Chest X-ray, PA view. Patient: 47 years old, sex F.
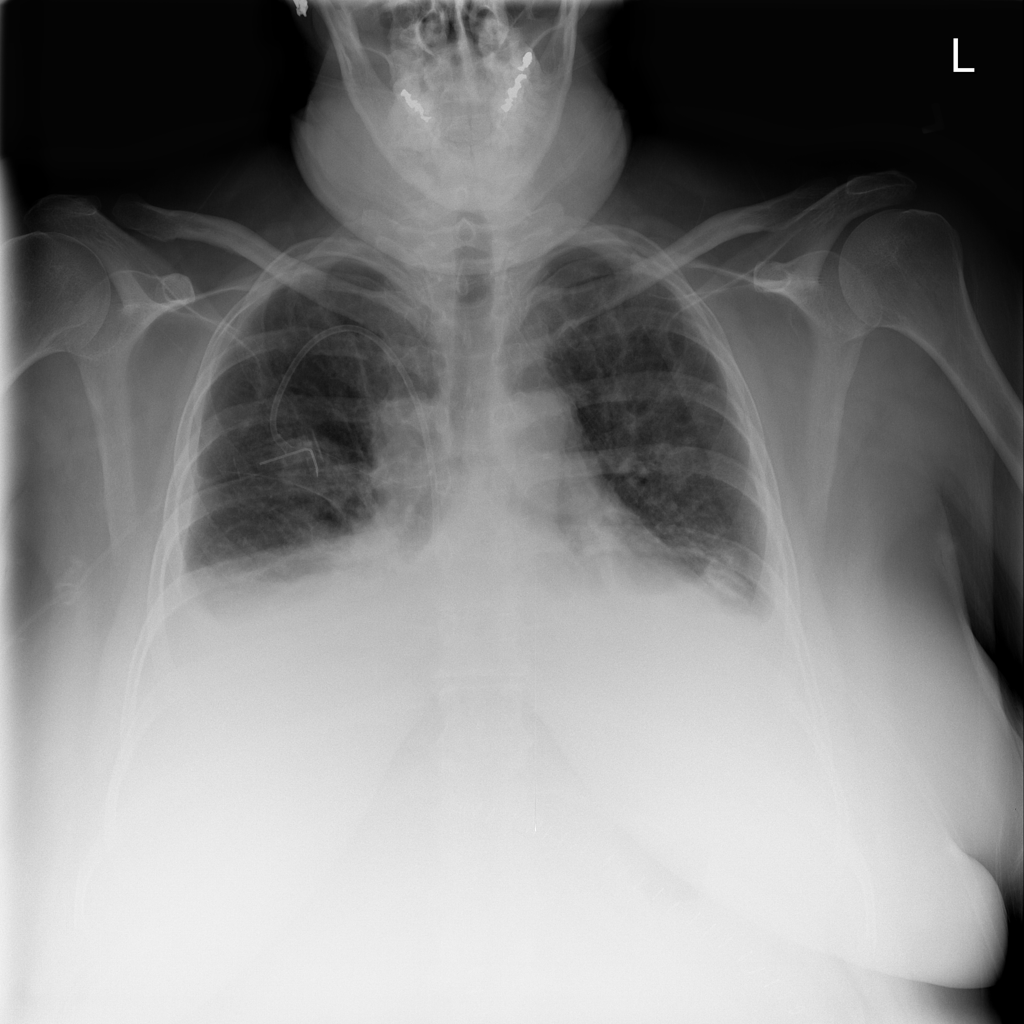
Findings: Effusion